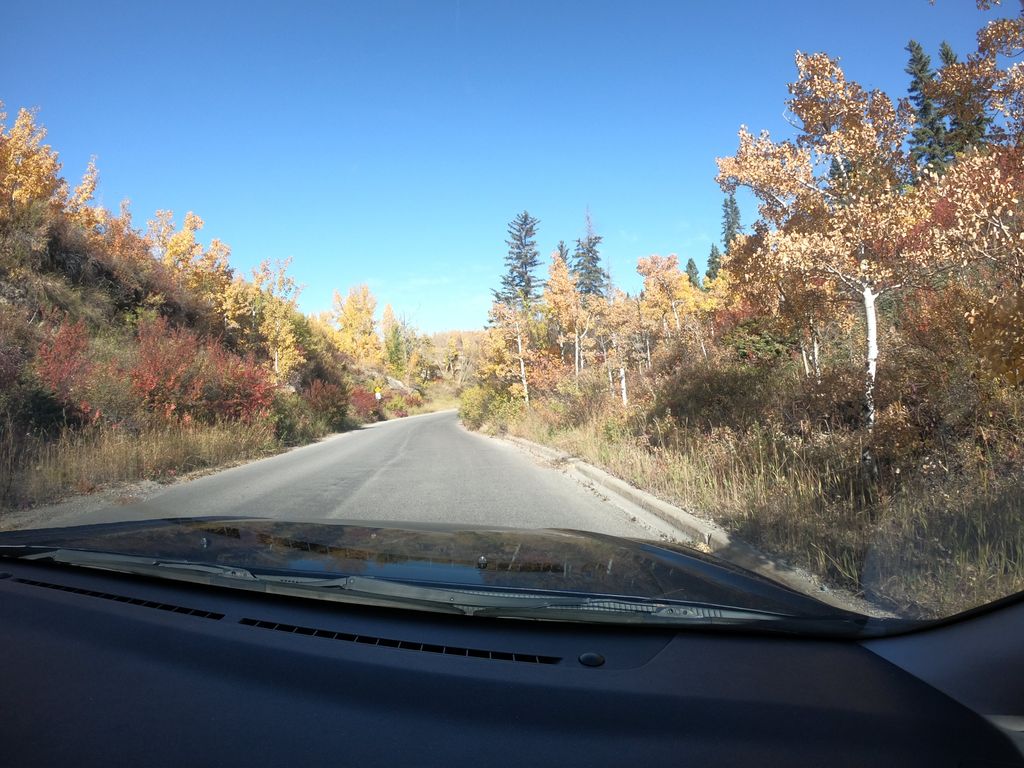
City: calgary